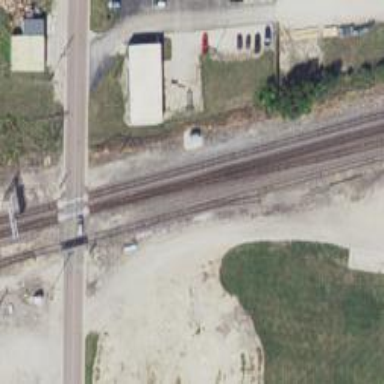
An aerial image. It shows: Railway service station.